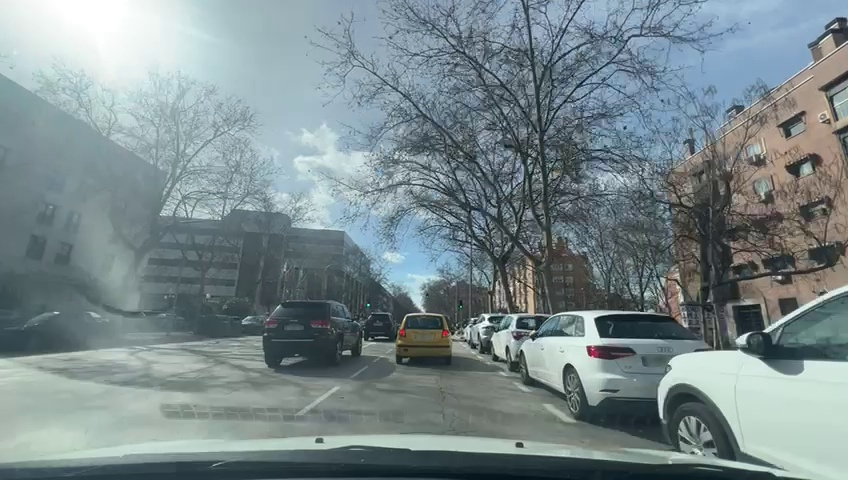
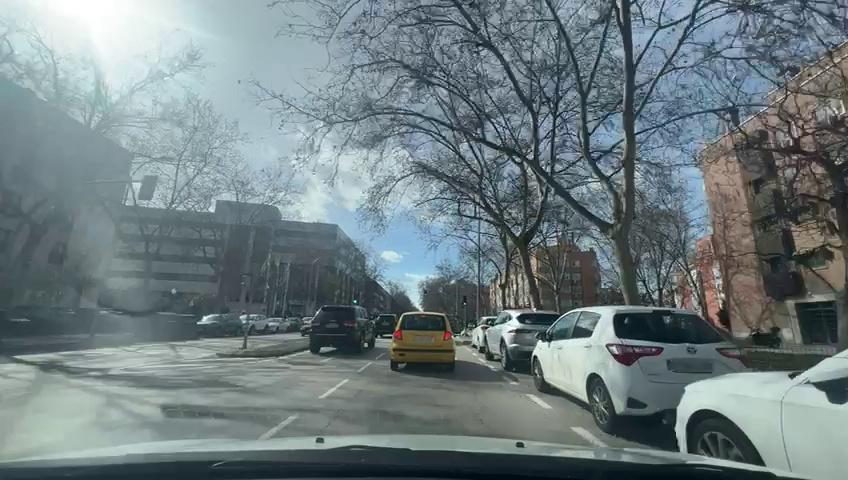
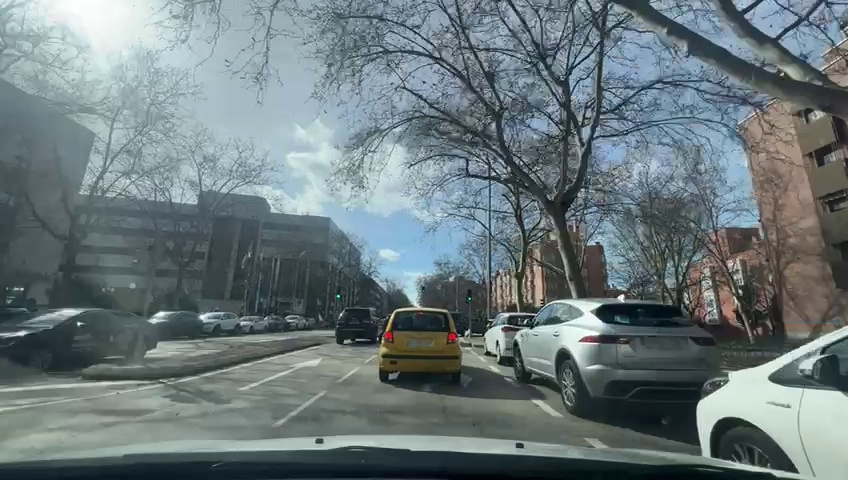
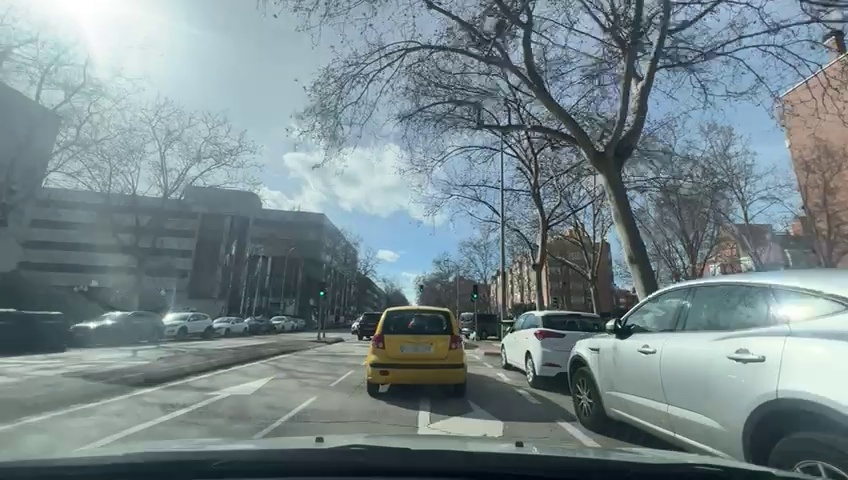
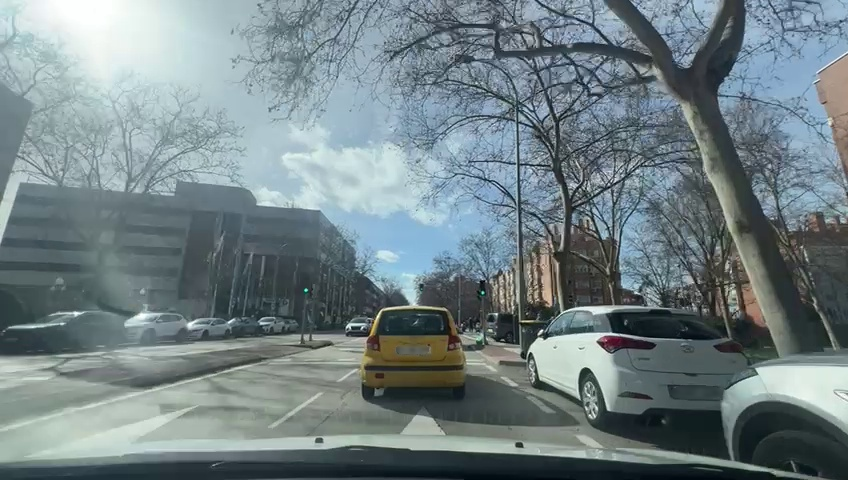
Situation: Leading braking
Question: Is there a vehicle directly ahead in the ego lane with brake lights on?
Answer: Yes
Reasoning: the mingo vehicle ahead has yellow lights

Situation: Leading braking
Question: Is the distance between the ego vehicle and the vehicle ahead decreasing?
Answer: Yes
Reasoning: the mingo vehicle ahead is becoming more and more close to the ego vehicle.

Situation: Leading braking
Question: Is either the ego vehicle or the leading vehicle stationary?
Answer: Yes
Reasoning: the mingo leading vehicle is stationary

Situation: Leading braking
Question: Is the ego vehicle decelerating due to dense traffic or congestion ahead?
Answer: Yes
Reasoning: The ego vehicle is decelerating due to the mingo vehicle ahead being stationary.